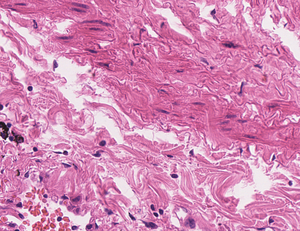
Tumor epithelial tissue: no
Tumor-associated stroma tissue: yes
Normal tissue: no